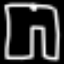
Label: pants